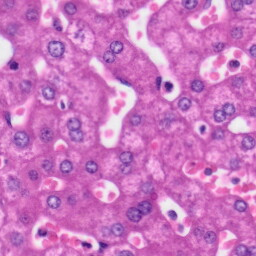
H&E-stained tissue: Liver